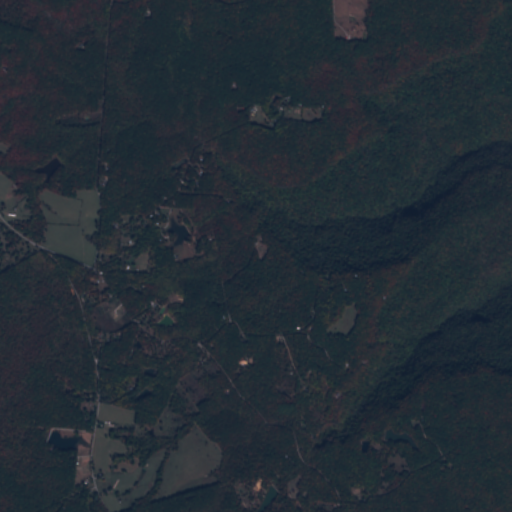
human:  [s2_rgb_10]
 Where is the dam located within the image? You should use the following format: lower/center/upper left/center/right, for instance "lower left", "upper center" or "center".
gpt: The dam is located in the upper left of the image.
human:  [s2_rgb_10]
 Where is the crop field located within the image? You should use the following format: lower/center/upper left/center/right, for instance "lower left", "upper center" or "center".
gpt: There is no crop field in the image.